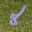
Label: 8